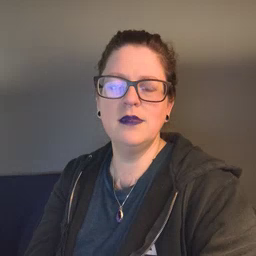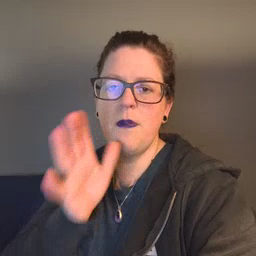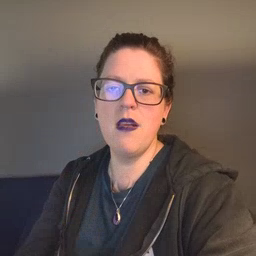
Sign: grandma